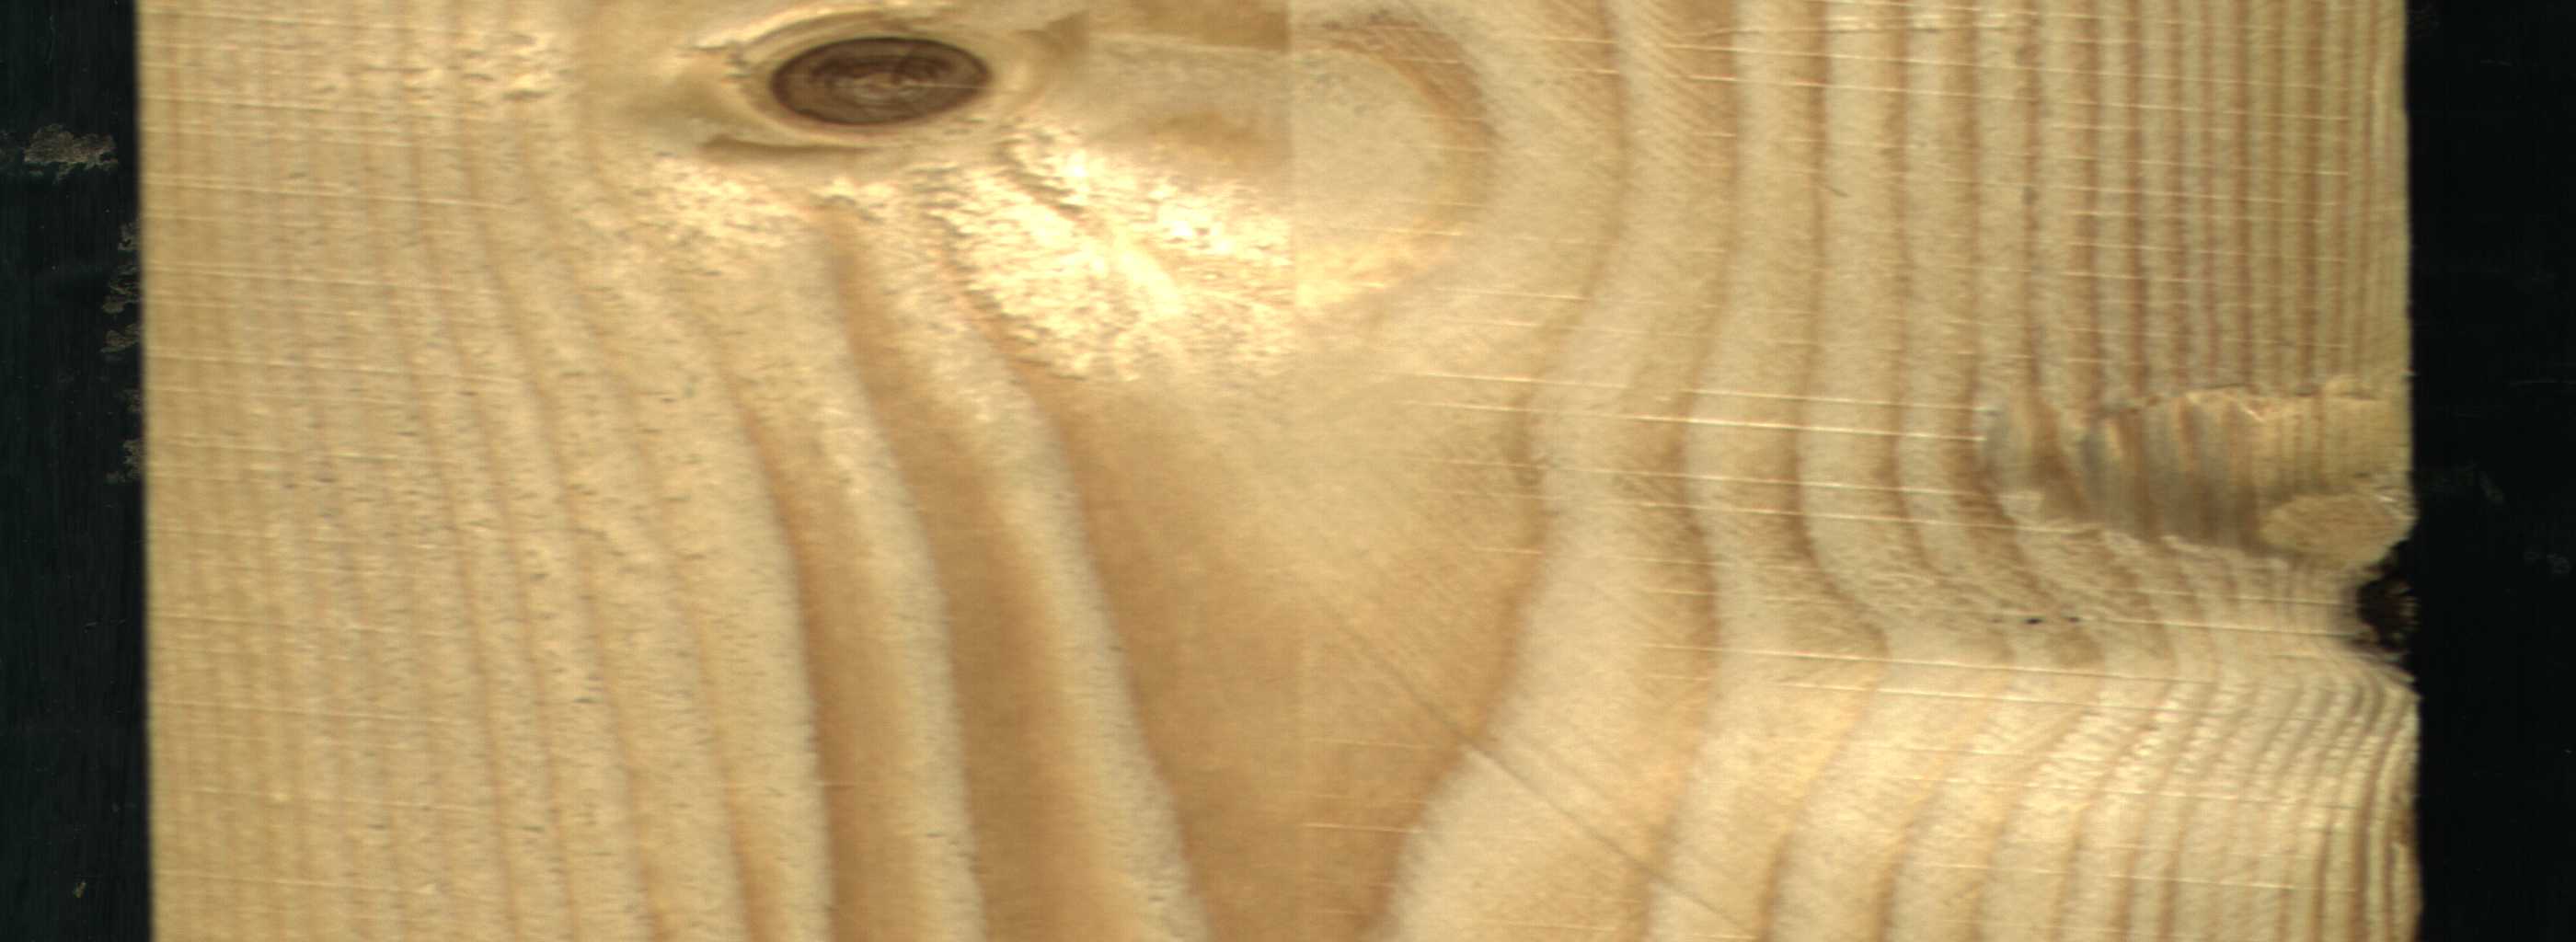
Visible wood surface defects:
Knot_missing
Dead_Knot